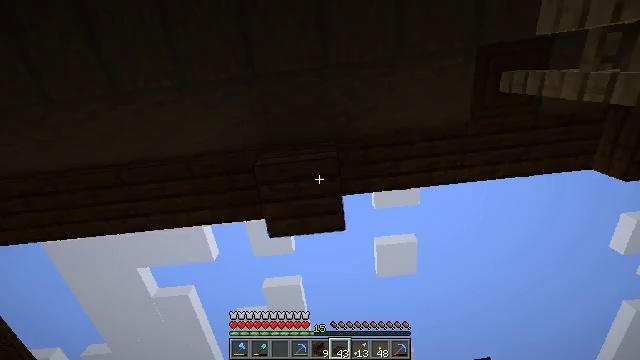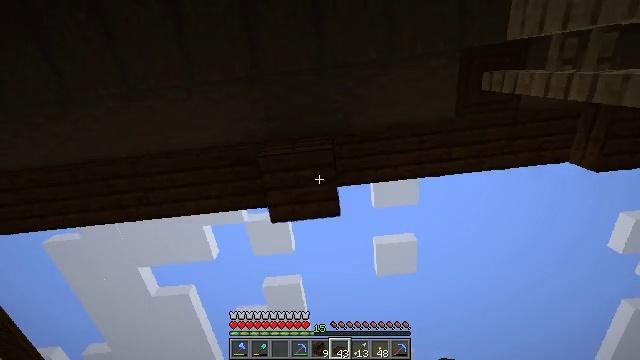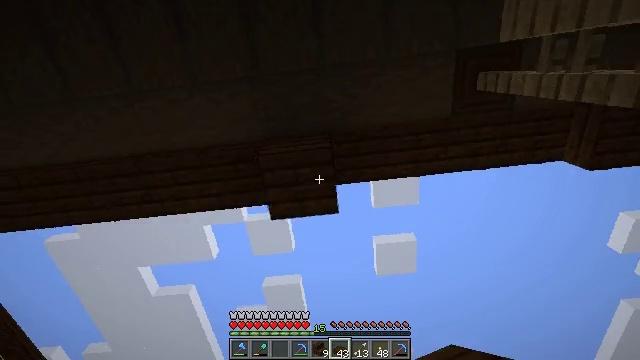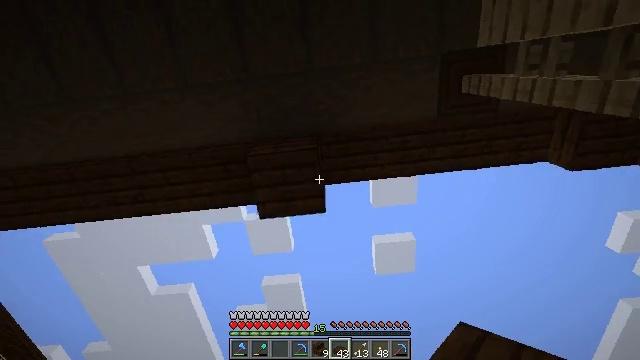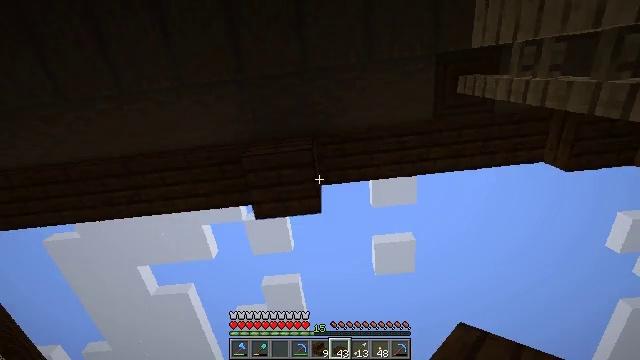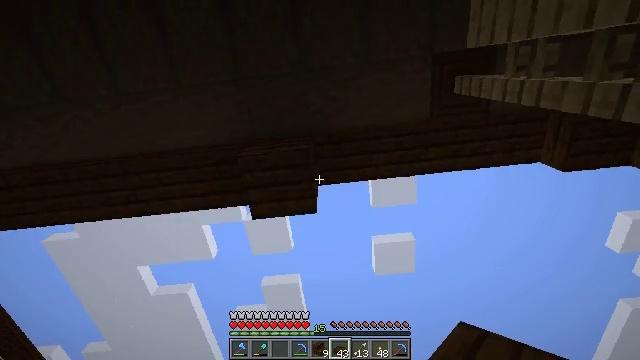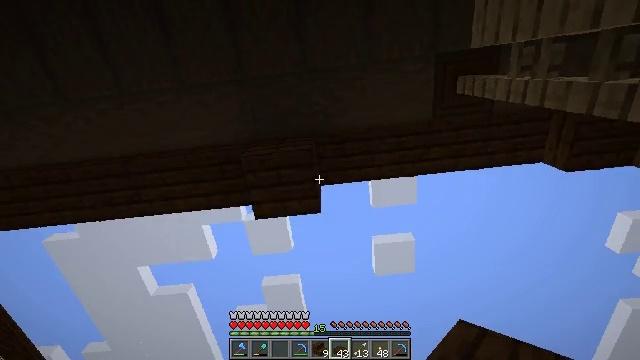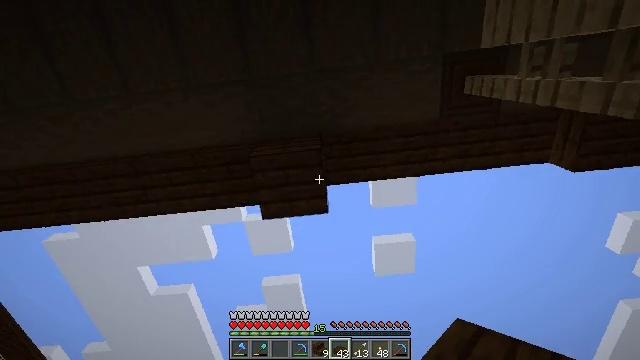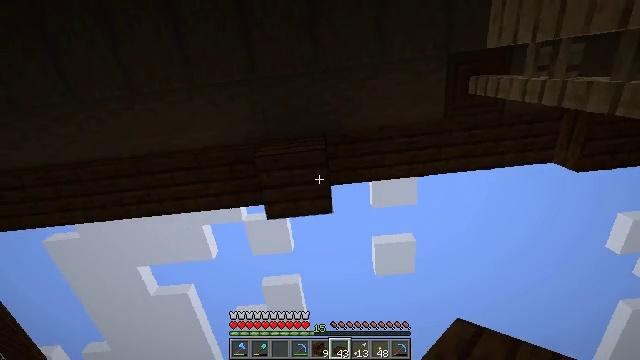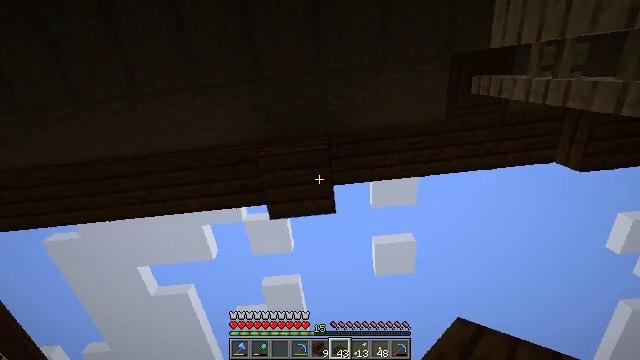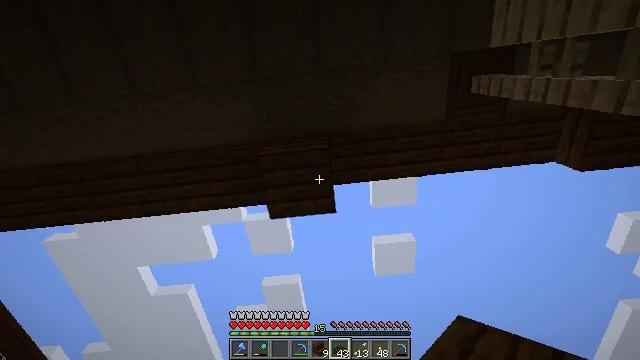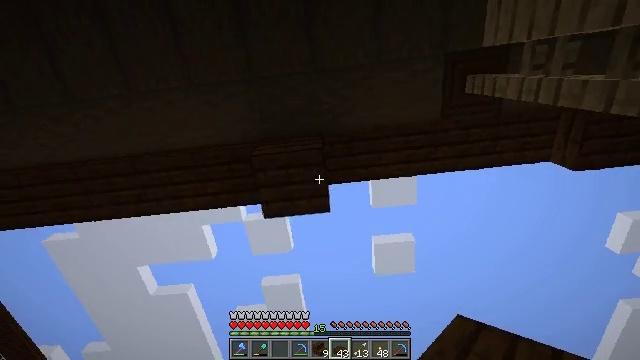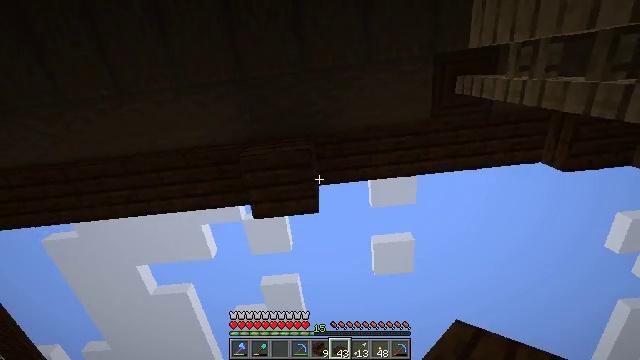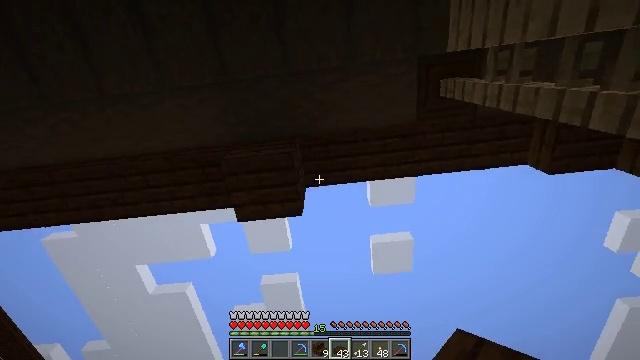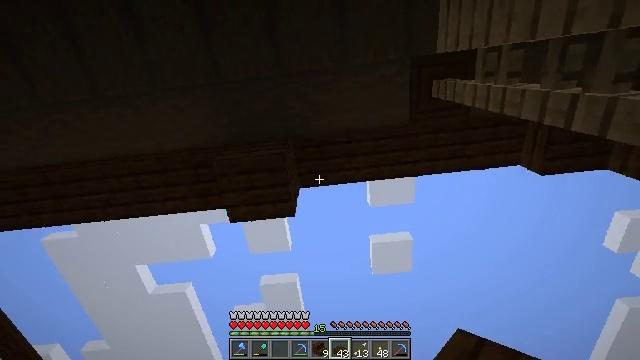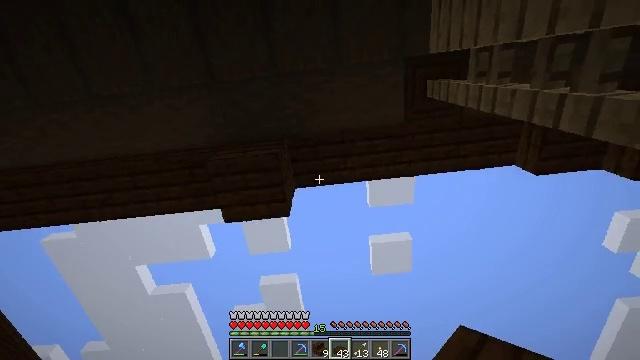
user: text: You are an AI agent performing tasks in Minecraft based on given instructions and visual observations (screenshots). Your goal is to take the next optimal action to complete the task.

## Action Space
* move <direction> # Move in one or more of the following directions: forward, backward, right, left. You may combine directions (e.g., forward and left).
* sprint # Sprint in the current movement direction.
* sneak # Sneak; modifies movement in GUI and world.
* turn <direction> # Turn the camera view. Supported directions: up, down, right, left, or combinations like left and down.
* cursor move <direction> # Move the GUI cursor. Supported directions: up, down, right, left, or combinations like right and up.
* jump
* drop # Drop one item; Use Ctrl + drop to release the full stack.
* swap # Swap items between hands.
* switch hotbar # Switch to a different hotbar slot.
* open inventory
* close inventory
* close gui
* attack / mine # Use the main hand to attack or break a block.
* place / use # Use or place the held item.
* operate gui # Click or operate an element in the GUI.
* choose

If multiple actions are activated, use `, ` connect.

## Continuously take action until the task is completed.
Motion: motion action
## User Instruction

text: Use a tool to break the dark oak slab.
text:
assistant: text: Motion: move right
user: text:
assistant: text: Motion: move right
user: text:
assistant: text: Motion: move right
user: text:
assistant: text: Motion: no_op
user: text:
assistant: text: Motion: no_op
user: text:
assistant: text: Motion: move left
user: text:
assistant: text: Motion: move left
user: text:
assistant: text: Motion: no_op
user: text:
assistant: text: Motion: no_op
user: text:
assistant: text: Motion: move right
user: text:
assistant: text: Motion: move right
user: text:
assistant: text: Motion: move right
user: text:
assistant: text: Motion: move right
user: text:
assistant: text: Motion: no_op
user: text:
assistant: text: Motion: no_op
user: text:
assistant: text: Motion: no_op
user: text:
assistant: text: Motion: no_op
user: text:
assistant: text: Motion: no_op
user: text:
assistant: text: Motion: turn left
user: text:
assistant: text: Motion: turn left, switch to hotbar 2
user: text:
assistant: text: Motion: switch to hotbar 2
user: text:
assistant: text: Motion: turn left, switch to hotbar 2
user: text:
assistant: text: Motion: turn left and down
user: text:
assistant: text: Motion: no_op
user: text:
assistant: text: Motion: move left
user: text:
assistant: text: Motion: move left
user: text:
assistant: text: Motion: move forward
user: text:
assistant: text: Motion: move forward, switch to hotbar 1
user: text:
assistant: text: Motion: turn right and up, switch to hotbar 1
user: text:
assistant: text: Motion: switch to hotbar 1